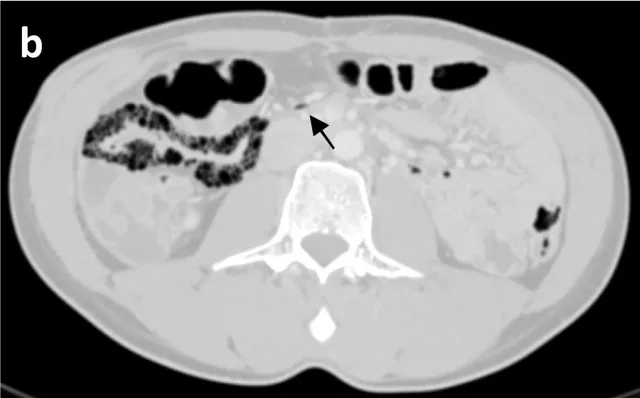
Portal enhanced CT-scan of the abdomen and pelvis: Coronal and axial views in lung window setting.
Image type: radiology (ct)